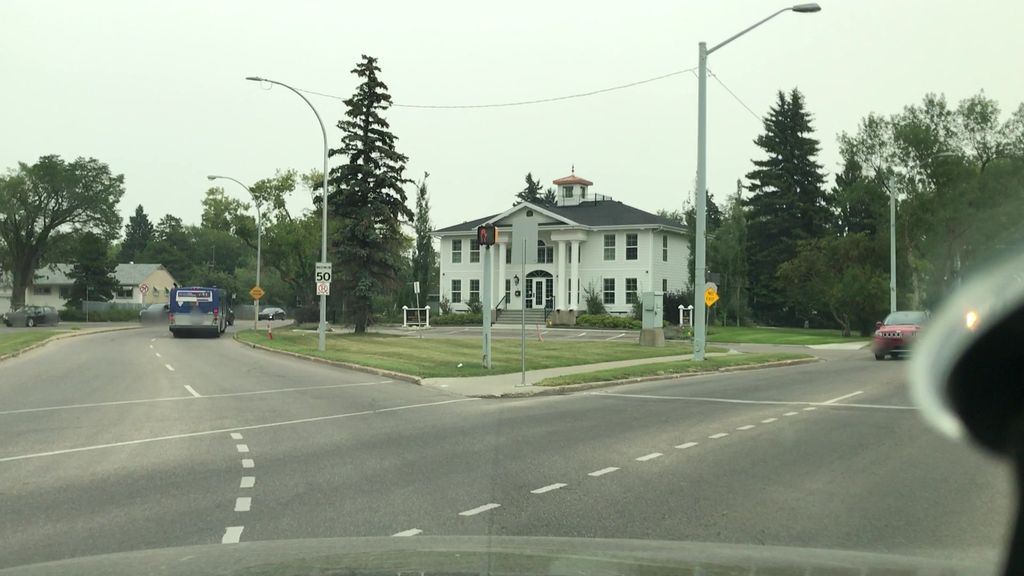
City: edmonton